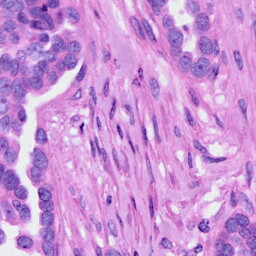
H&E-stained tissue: Ovarian